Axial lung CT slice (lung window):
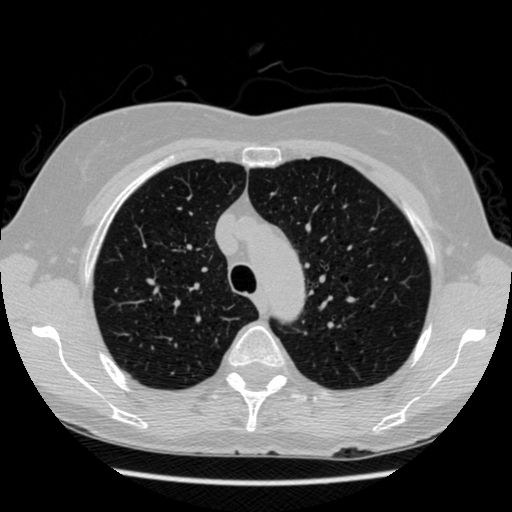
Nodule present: no